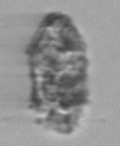
Label: Tintinnopsis